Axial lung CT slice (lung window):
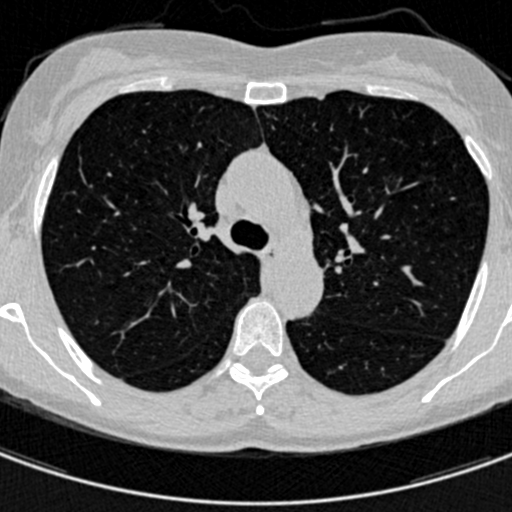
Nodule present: no